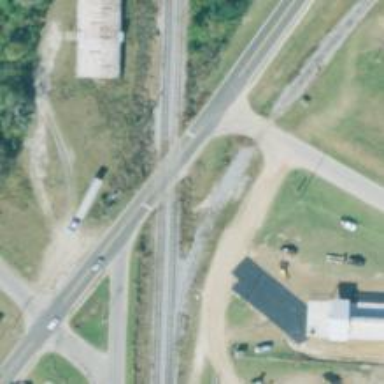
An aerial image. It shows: Railway level crossing.